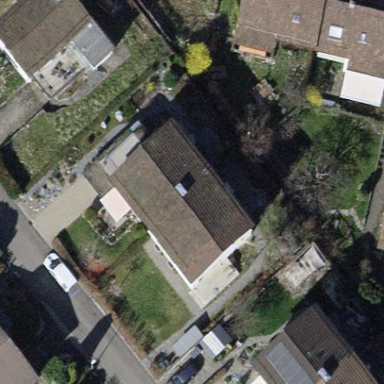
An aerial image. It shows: Semidetached house.